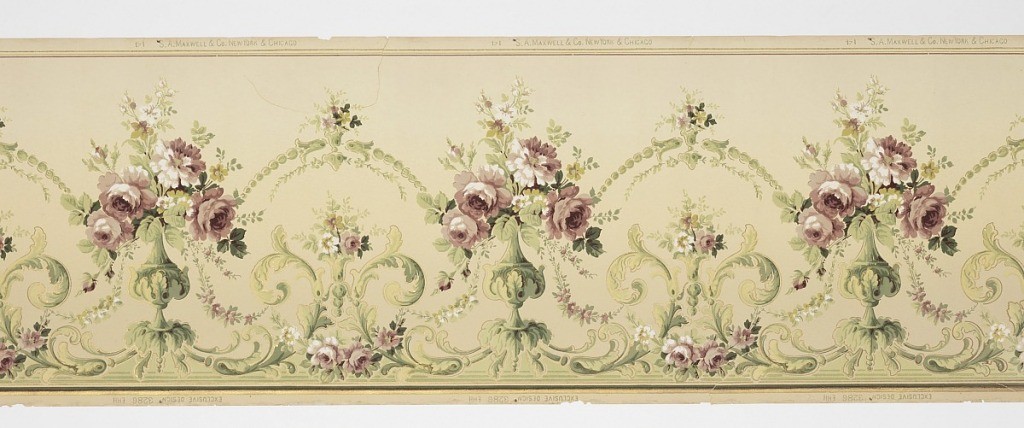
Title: Frieze
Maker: Maxwell & Co., S.A., Chicago, Illinois, USA
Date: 1905–1915
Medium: Machine-printed paper
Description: A repeating design of roses containing oversized roses connected by a whimsical arch formed of leaves centering a tiny complementary bouquet, below which another bouquet is situated between two scrolling acanthus leaves, all upon a cream ground. Printed in cream, shades of green, yellow, white, pink and purple.